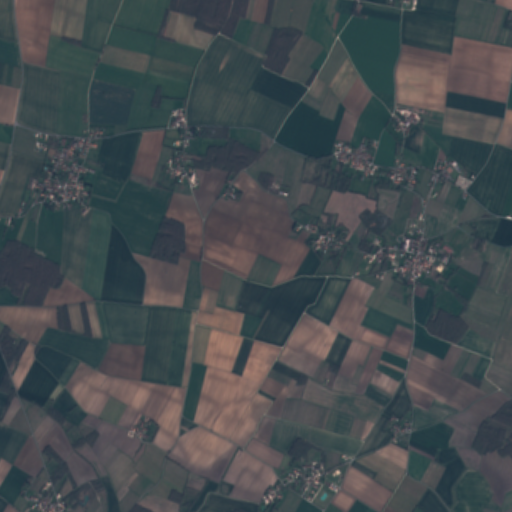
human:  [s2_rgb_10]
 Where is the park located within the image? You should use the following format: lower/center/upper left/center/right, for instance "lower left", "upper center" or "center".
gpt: The park is located in the upper right of the image.
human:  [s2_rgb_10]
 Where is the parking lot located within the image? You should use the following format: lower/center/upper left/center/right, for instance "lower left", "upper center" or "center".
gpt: The parking lot is located in the center right of the image.
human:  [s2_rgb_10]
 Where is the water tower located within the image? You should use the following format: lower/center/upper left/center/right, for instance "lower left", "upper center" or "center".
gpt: The water tower is located in the center right of the image.
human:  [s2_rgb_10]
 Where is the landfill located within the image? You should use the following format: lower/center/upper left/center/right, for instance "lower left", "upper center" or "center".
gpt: There is no landfill in the image.